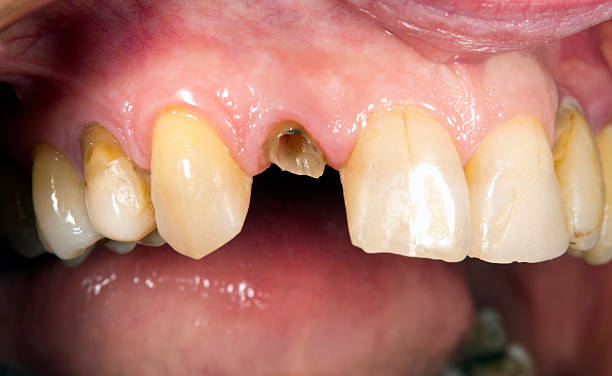
Condition: Caries